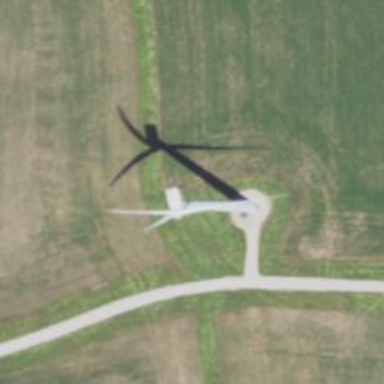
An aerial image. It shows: Wind turbine generator that utilizes wind as its source for generating electricity. It is of the horizontal axis type.